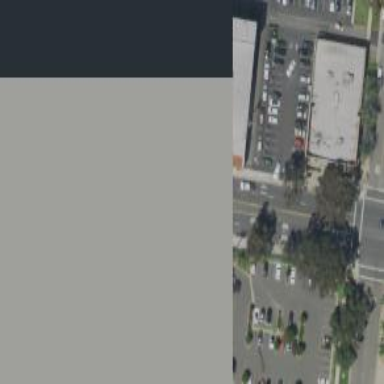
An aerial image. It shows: Commercial building.